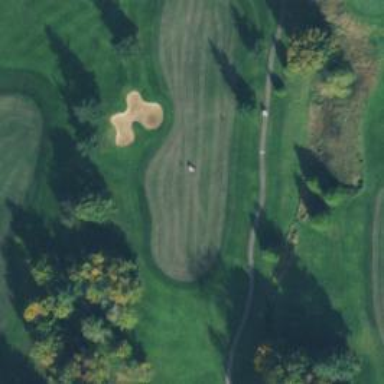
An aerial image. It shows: Golf hole on golf course.